Field crop: maize
Growth stage: 2
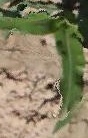
Species: maize